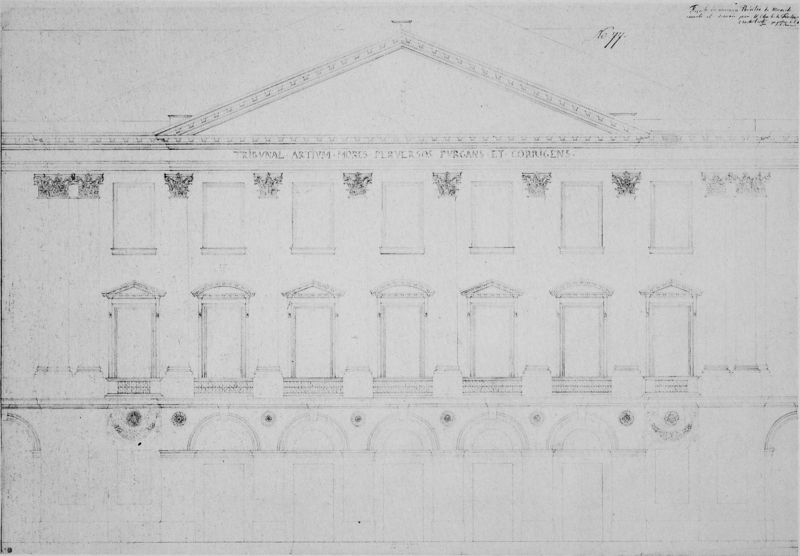
Titel: Nationaltheater, Fassadenaufriss (Entwurf I)
Künstler: Carl von Fischer
Standort: München
Institution: Architektursammlung der TU
Schlagwörter: adler, weiß, dreieck, stadt, fenster, grau, hell, schwarz, skizze, säule, säulen, tür, zeichnung, dach, gebäude, haus, rosen, schloss, ornament, wand, architektur, blass, rahmen, sockel, signatur, klassizismus, theater, front, renaissance, tondo, engel, skulptur, schrift, papier, ansicht, bogen, fassade, italien, studie, giebel, schriftzug, pilaster, figuren, rundbogen, kartusche, spitz, inschrift, ornamente, verzierung, stuck, podest, foto, bögen, segment, eingang, arkade, dreistöckig, palast, palazzo, symmetrisch, schwarz-weiss, stich, beschriftung, bleistift, entwurf, rathaus, architrav, arkaden, kapitelle, kapitell, girlanden, vorderseite, segmentbogen, fries, dreiecksgiebel, portal, tore, wappen, schnörkel, gesims, voluten, wandaufriss, ionisch, portikus, rundbögen, fensterbank, konstruktion, sieben, geschosse, plan, achsen, tempel, prunk, nummerierung, korinthisch, dreiecke, gezeichnet, design, verzierungen, römisch, geschoss, gebälk, schinkel, ebenen, gibel, grundriss, feston, kranzgesims, aufriss, korintisch, tympanon, architekturzeichnung, bauzeichnung, ädikula, bauplan, piano nobile, serliana, latein, ordnung, segmentgiebel, first, fensterfront, ädikulamotiv, gliederung, vorderfront, halbkreise, palladiomotiv, giebeldach, korinthische kapitelle, handschriftlich, siebenachsig, paln, gewände, arch, bel etage, beschirftung, doppeladler, edicula, ediculafenster, edikula, edikulafenster, fenstergesims, gekuppelte pilaster, halbbögen, kollossalpilaster, krabzgesims, neoklassiszismus, pallais, rohde, rundbogengiebel, seulen, teppel, titulus, tonden, ade, iebel, zweichnung, korrinthisch, friss